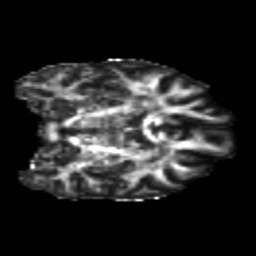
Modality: FA
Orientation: coronal
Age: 24
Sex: male
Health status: healthy
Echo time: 0.074 s